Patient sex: F
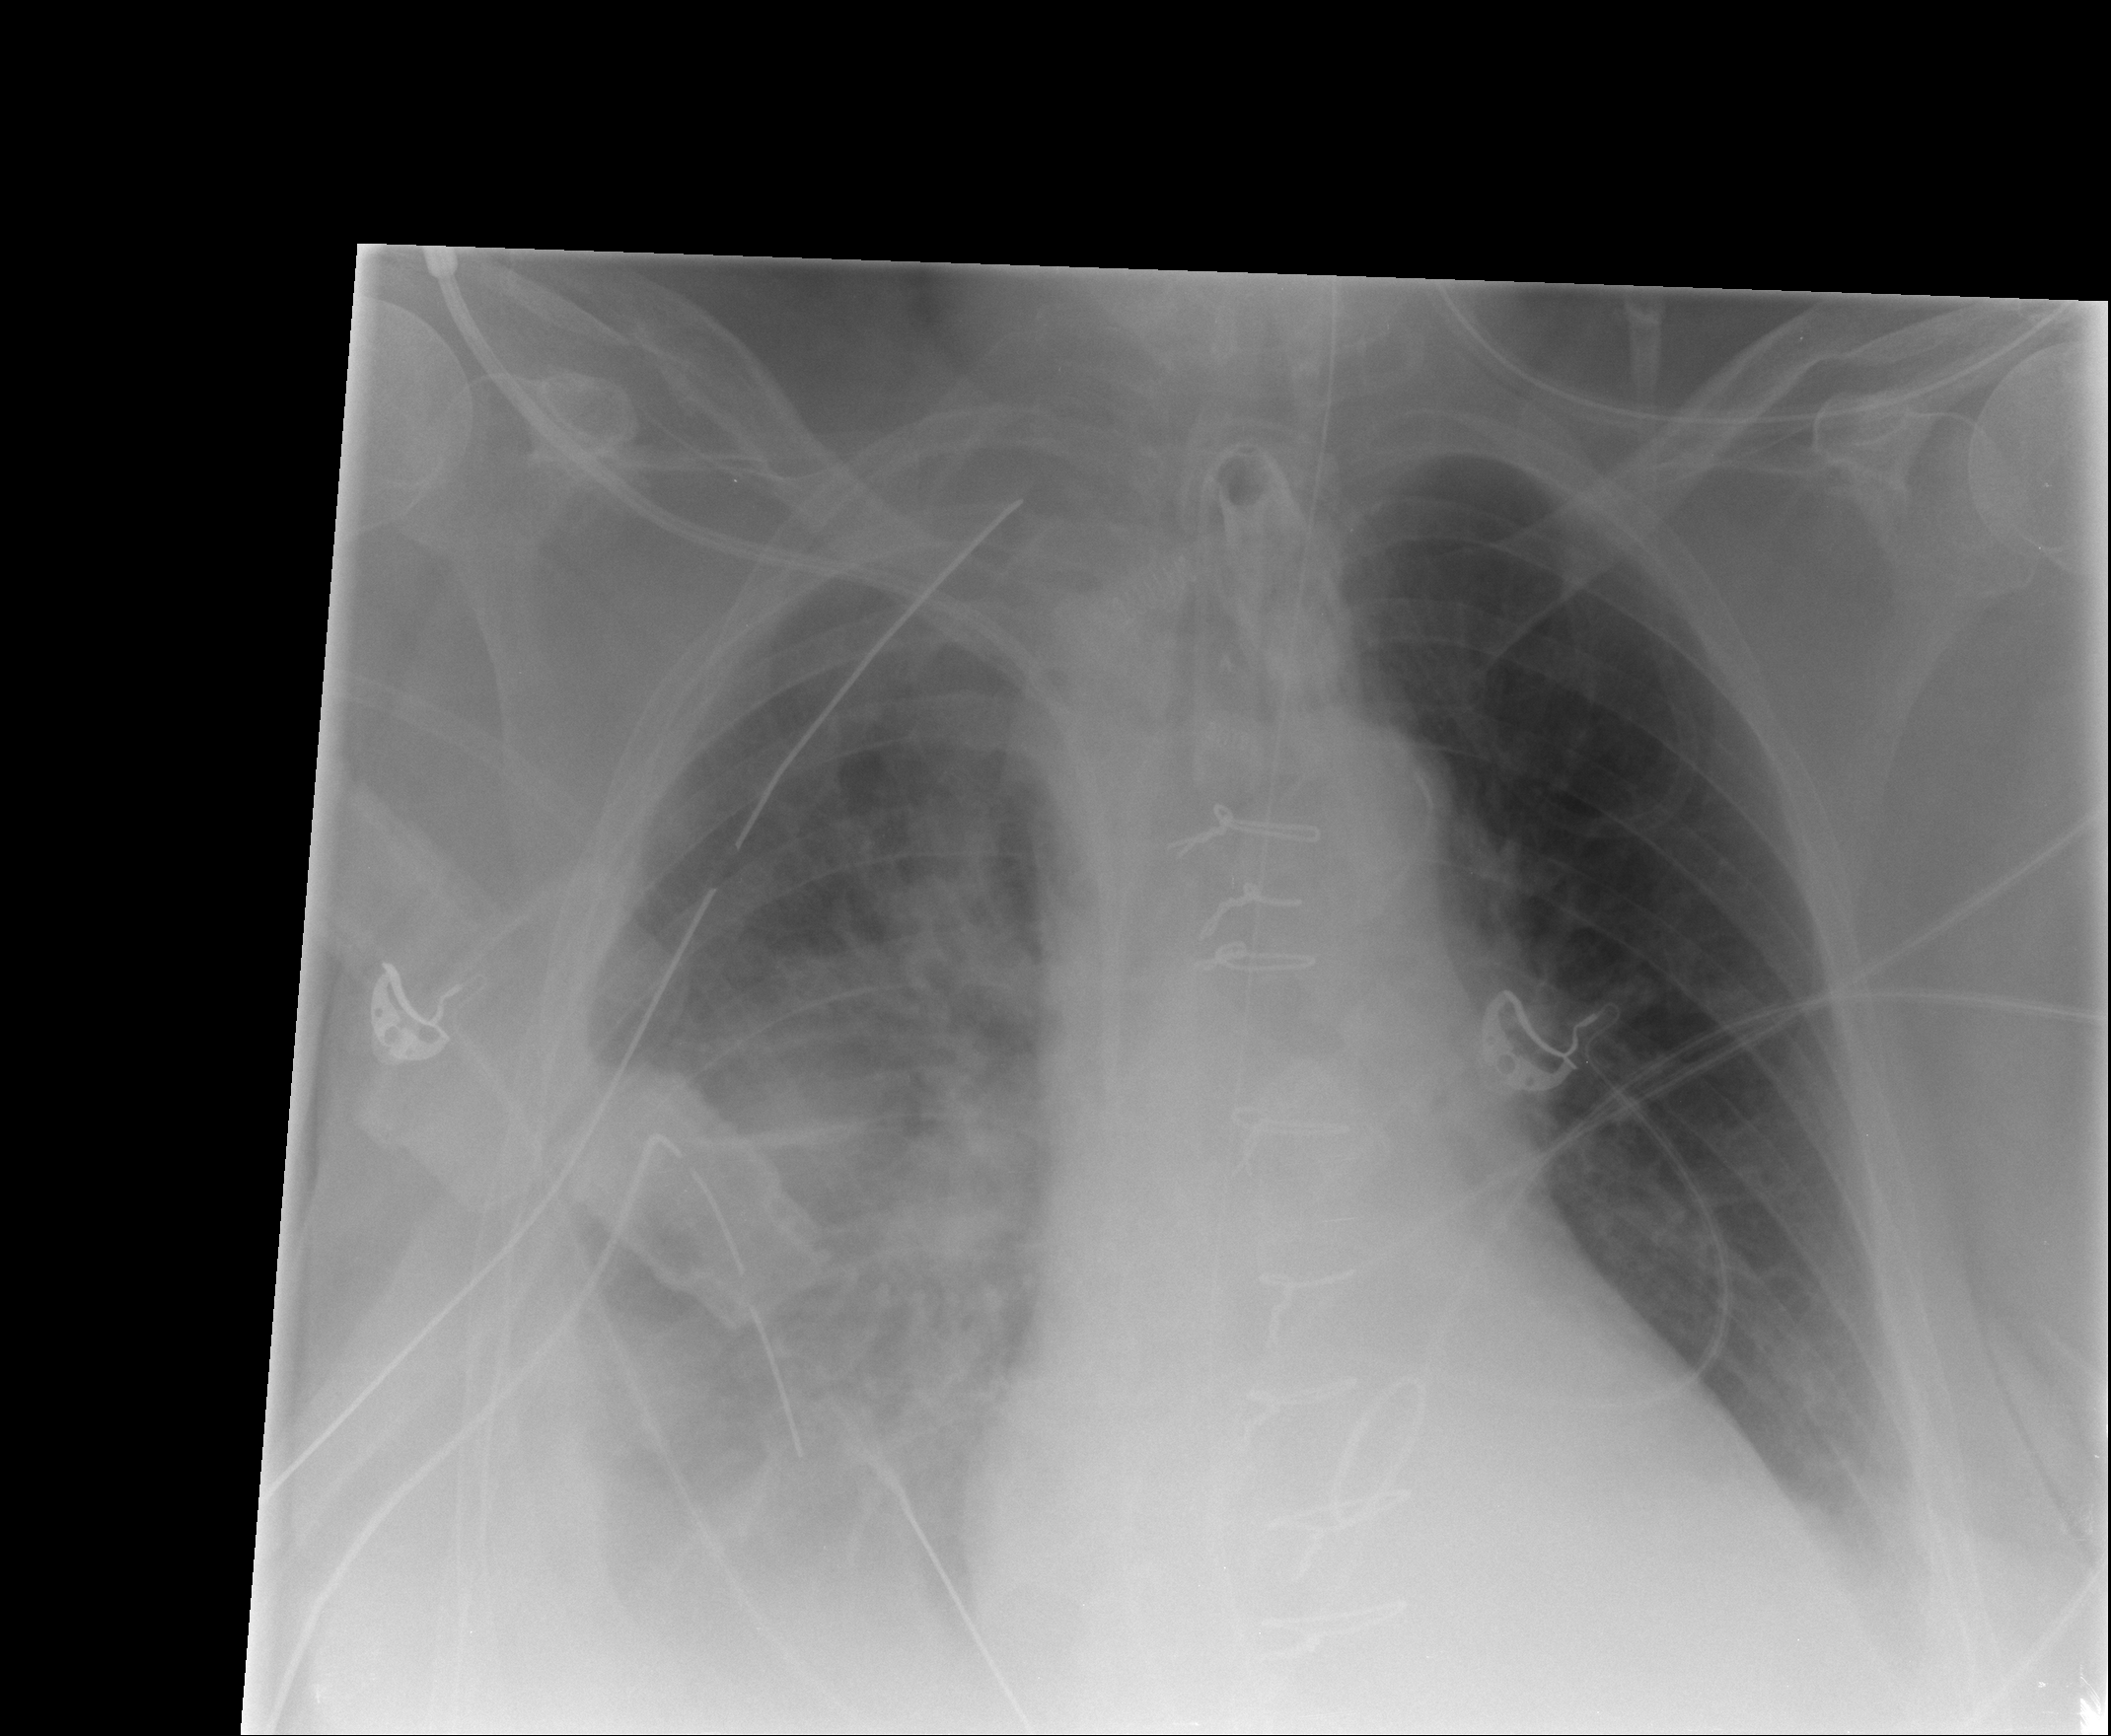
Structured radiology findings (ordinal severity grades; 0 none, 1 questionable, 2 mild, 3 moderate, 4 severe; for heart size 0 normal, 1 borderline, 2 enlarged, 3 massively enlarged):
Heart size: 1
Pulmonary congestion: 2
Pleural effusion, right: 3
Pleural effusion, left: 2
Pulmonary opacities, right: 2
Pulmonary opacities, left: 0
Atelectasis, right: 3
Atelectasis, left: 2